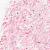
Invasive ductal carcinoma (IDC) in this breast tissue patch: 0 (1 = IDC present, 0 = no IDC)